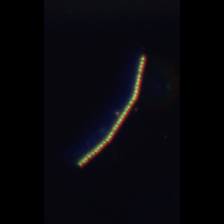
Taxon: Skeletonema
Group: Diatoms